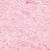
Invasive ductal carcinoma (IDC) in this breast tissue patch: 0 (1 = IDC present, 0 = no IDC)